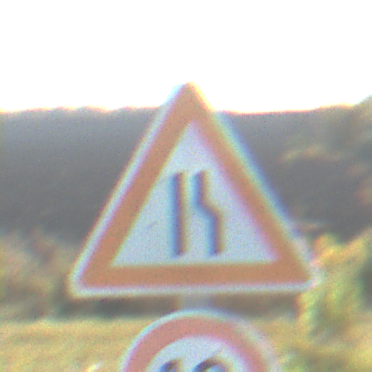
Verkehrszeichen: EinseitigVerengteFahrbahnRechts
Zusatzzeichen unten: Geschwindigkeit10
Umgebung: Outdoor, Nature
Tageszeit: MorningAfternoon
Wetter: Clear
Licht: Natural
Jahreszeit: Autumn
Kontrast: HighContrast